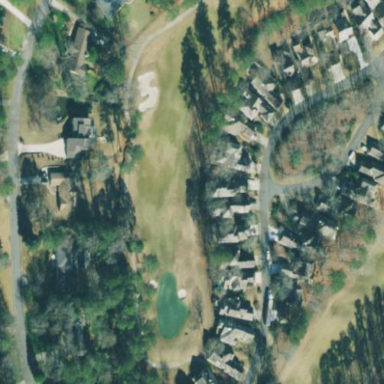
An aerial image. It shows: Golf fairway surrounded by grass.